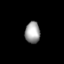
Tissue: lung
Cell type: Fibroblasts
Senescence score: 0.1146
Nuclear area (px): 318
Mean DAPI intensity: 158.425